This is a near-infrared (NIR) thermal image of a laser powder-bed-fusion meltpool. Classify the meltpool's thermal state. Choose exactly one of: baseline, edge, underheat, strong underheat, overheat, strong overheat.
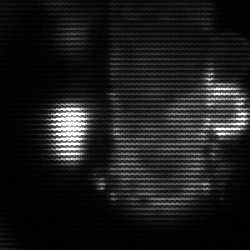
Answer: strong underheat